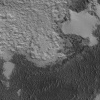
Atmospheric dust classification: not_dusty